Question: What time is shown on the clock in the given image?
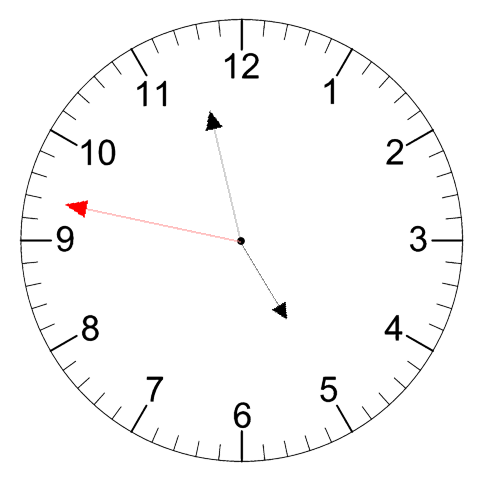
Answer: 04:57:47